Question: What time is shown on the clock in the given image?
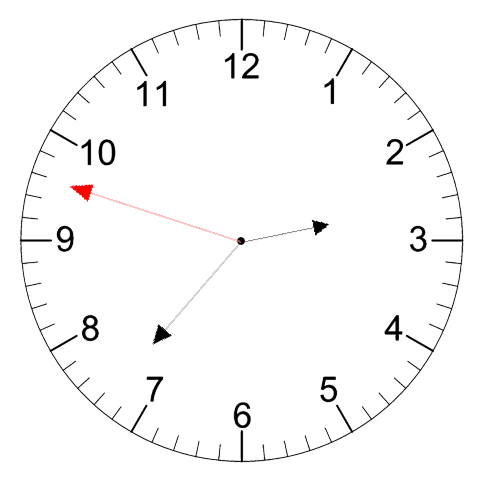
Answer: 02:36:48